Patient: sex F, age 62
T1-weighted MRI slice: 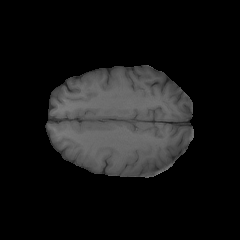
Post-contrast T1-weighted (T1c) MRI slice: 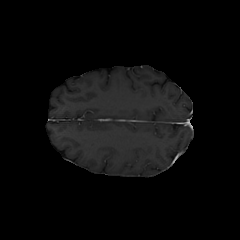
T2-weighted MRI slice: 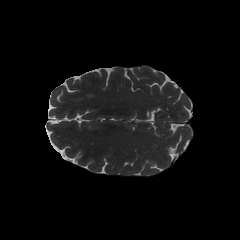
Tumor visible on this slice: no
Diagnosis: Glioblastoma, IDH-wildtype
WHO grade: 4